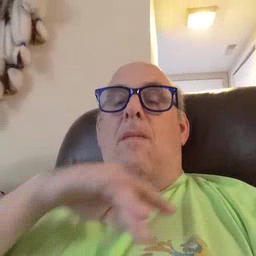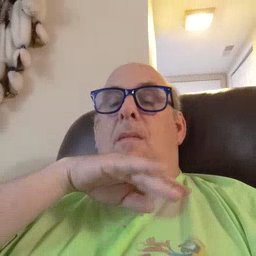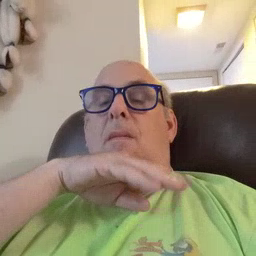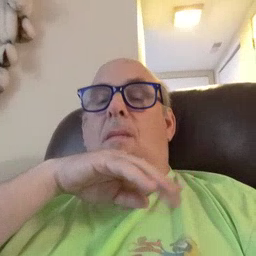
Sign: dirty